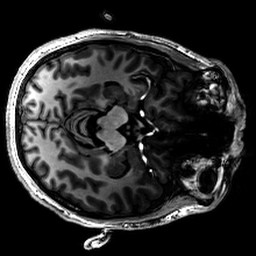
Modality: UNIT1_denoised
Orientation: axial
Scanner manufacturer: siemens
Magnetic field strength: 6.98 T
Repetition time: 4.73 s
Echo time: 0.00191 s